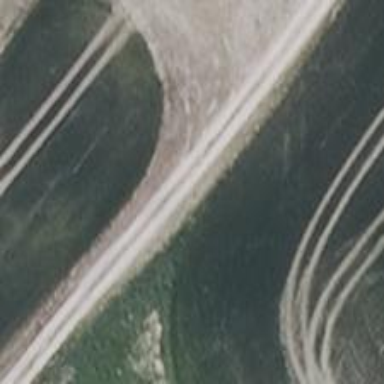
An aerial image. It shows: Compacted track road with grade3 tracktype.